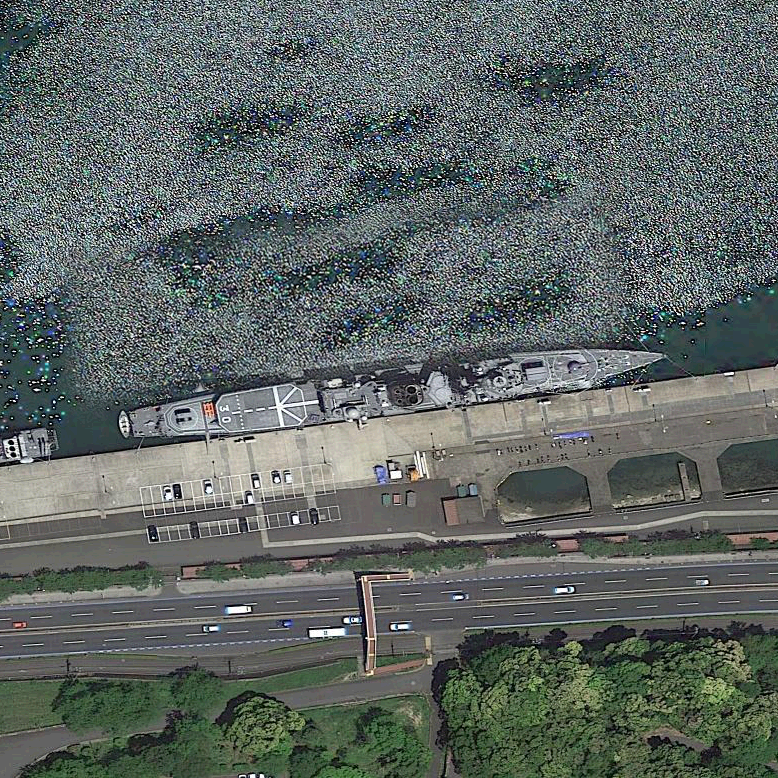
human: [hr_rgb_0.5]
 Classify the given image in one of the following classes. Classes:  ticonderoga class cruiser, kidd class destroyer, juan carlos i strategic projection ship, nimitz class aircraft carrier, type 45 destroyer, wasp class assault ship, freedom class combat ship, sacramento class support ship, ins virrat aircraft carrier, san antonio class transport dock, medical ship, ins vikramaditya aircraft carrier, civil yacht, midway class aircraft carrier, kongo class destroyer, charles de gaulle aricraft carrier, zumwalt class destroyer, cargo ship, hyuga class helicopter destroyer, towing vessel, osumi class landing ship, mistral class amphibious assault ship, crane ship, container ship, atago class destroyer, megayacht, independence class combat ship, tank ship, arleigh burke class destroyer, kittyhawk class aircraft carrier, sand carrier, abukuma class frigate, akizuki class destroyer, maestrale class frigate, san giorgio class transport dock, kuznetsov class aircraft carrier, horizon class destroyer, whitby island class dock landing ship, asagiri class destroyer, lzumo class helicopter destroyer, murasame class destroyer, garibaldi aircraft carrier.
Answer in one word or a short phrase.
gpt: Abukuma class frigate